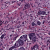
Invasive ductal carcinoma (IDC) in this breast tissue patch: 1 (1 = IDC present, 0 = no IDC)